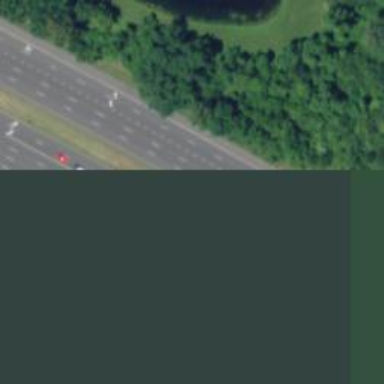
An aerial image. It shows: This image shows trunk highway that functions as expressway.